Interaction volume radius: 10 \u00c5
Interaction volume height: 25 \u00c5
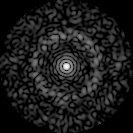
Disorder parameter: 0.8302